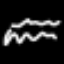
Label: squiggle